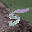
Label: 5